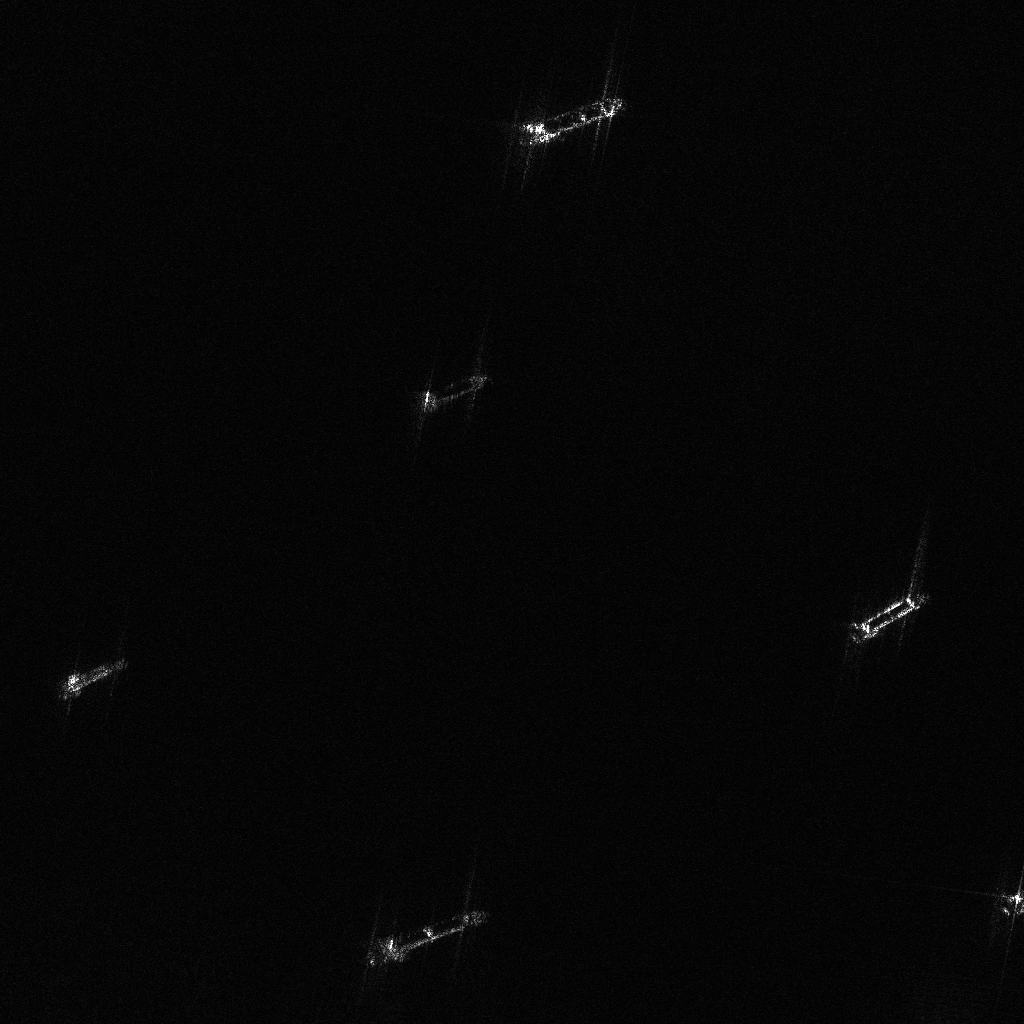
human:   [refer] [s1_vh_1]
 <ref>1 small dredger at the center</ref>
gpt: <box>[[42, 34, 45, 41, 67]]</box>